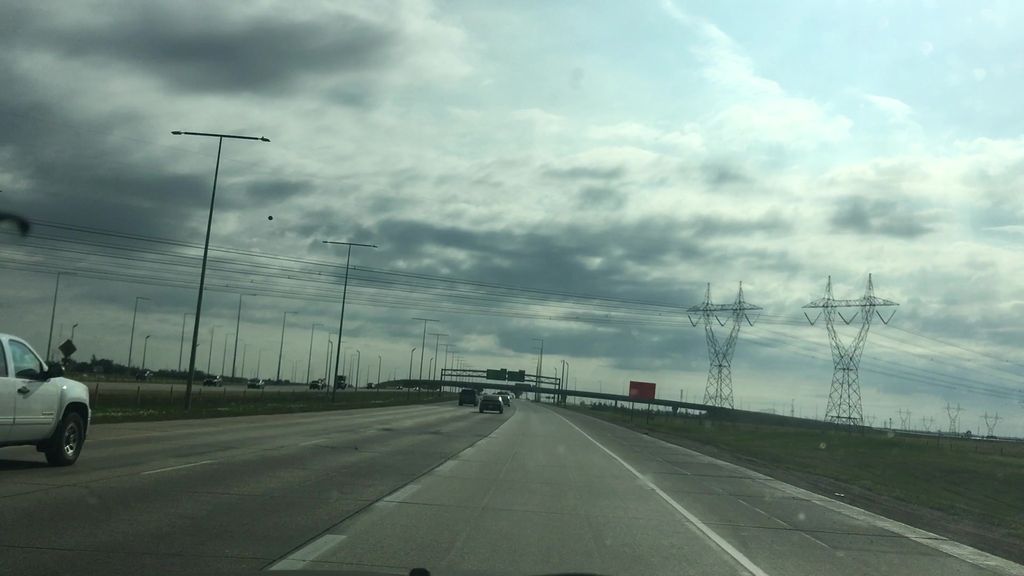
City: edmonton